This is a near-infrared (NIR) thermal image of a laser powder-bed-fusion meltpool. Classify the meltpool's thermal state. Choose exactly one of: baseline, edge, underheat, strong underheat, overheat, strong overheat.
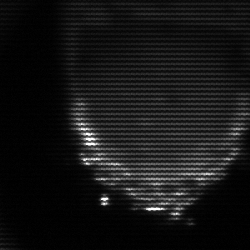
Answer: edge